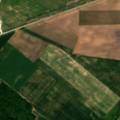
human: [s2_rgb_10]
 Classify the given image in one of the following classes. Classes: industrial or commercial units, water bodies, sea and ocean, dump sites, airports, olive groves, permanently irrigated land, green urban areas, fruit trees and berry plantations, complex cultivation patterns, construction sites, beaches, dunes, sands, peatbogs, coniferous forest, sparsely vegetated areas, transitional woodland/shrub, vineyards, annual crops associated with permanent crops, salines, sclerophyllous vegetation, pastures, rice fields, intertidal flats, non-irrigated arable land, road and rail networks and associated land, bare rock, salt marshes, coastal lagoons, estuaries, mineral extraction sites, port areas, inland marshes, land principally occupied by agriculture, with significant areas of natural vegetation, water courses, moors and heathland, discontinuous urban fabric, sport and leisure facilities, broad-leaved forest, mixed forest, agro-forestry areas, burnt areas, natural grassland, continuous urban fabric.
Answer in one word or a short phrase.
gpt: non-irrigated arable land, complex cultivation patterns, land principally occupied by agriculture, with significant areas of natural vegetation, mixed forest